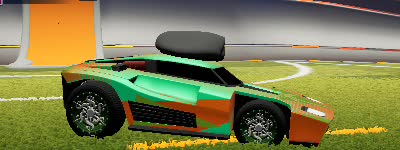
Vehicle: breakout